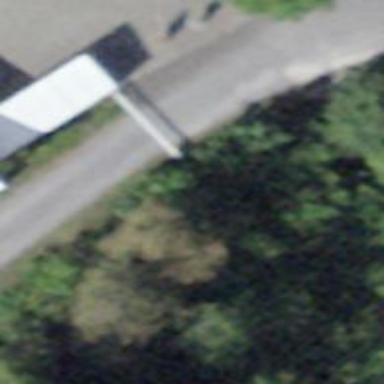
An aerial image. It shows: Lift gate barrier.